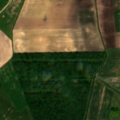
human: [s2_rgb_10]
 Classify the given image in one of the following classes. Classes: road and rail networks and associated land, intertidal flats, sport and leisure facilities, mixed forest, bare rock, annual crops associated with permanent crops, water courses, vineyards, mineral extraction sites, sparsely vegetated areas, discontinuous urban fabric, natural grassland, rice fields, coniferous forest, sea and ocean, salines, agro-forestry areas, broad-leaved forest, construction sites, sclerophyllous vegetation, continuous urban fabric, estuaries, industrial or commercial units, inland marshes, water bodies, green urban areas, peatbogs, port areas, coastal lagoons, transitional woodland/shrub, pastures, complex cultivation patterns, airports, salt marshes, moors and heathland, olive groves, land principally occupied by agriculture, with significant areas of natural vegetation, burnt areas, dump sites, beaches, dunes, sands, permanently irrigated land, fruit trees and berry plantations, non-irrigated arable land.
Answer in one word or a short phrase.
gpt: non-irrigated arable land, broad-leaved forest